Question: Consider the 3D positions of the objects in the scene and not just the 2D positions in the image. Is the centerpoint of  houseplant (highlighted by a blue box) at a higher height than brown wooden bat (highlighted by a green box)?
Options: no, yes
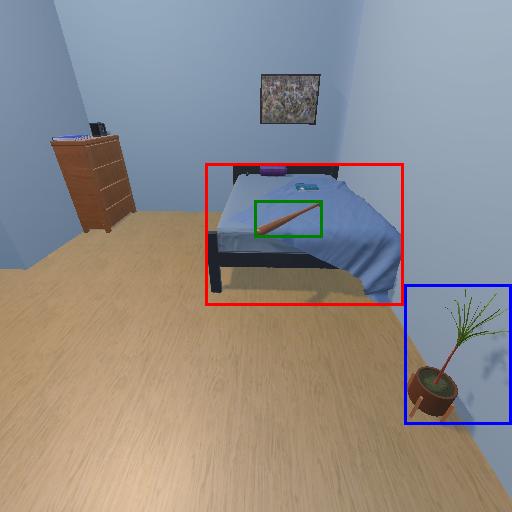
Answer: no